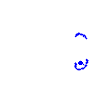
Particle: kaon